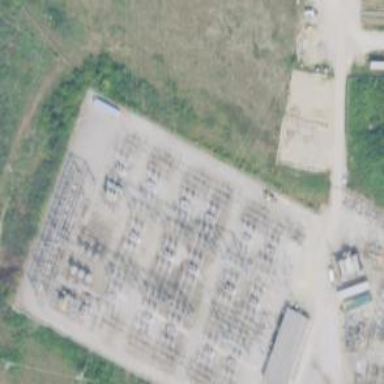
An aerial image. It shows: Switch for power supply.